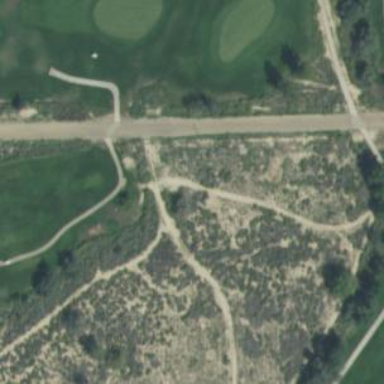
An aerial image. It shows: Path designated for golf carts.